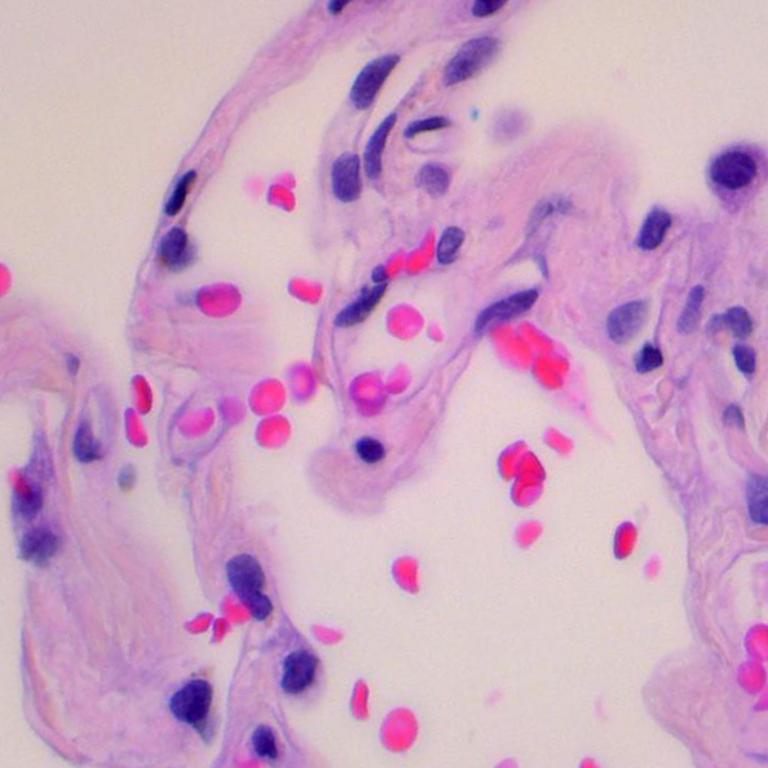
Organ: lung
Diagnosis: benign